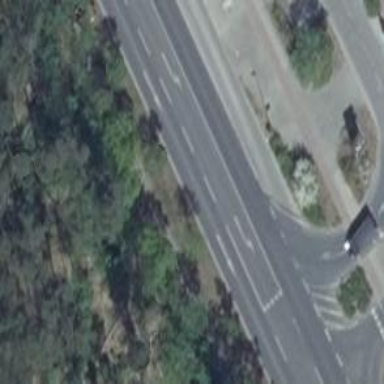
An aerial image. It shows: Secondary road with asphalt surface.